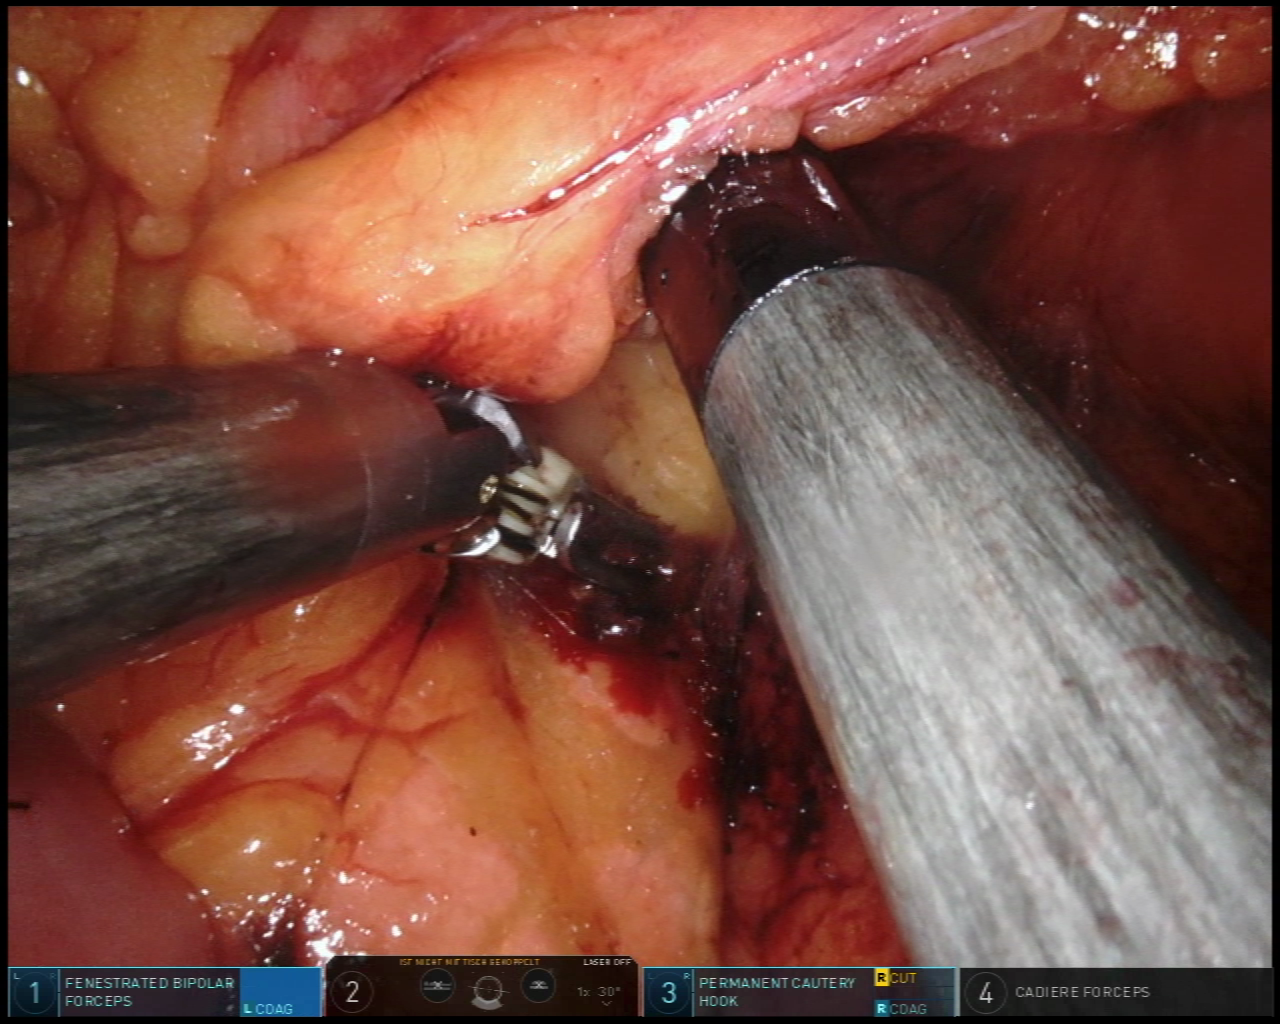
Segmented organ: pancreas
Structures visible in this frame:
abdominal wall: no
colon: no
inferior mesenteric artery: no
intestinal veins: no
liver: no
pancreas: yes
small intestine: yes
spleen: no
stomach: no
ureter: no
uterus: no
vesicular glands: no